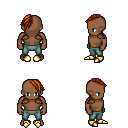
a pixel art fantasy rpg character, male body template, human, dark skin, leather shoulder armor, teal pants, brunette long mohawk hairstyle, gold boots, four views (front, back, left, right), 2x2 character sprite sheet, small pixel art, hard edges, no anti-aliasing